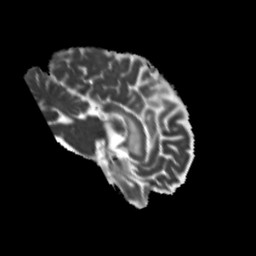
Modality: MD
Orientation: sagittal
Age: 48
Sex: male
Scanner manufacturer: siemens
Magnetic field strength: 3 T
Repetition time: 5.25 s
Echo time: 0.08 s